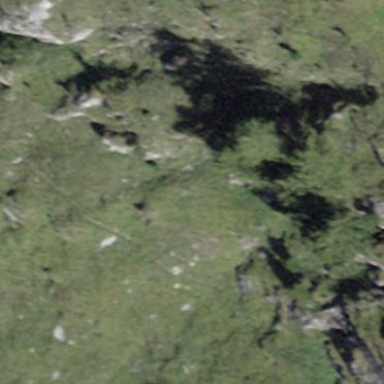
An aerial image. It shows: Landscape dominated by bare rock.